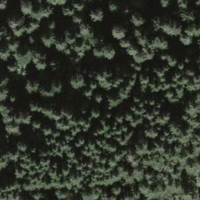
EUNIS habitat code: 43
Species observed at this site:
Sanicula europaea